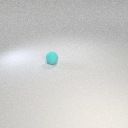
small cyan rubber sphere